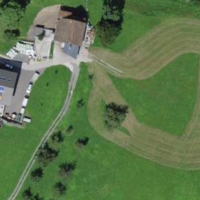
EUNIS habitat code: 24
Species observed at this site:
Lamium galeobdolon